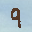
Label: 9